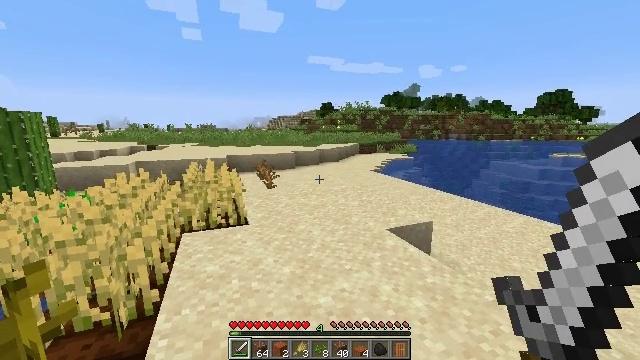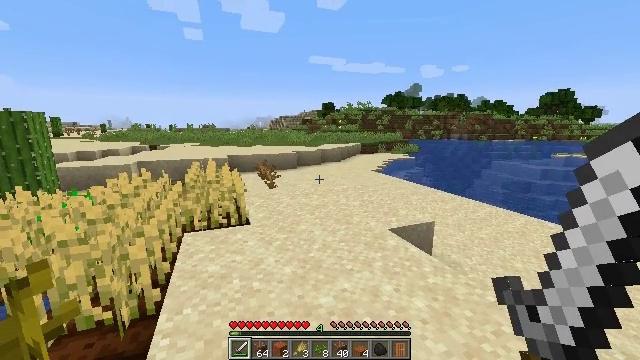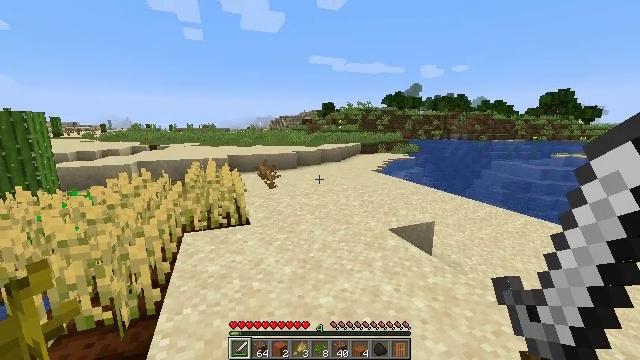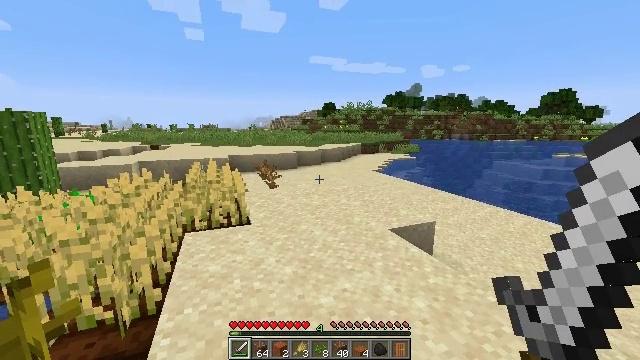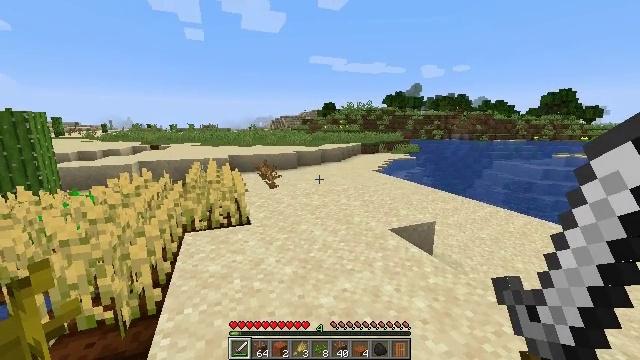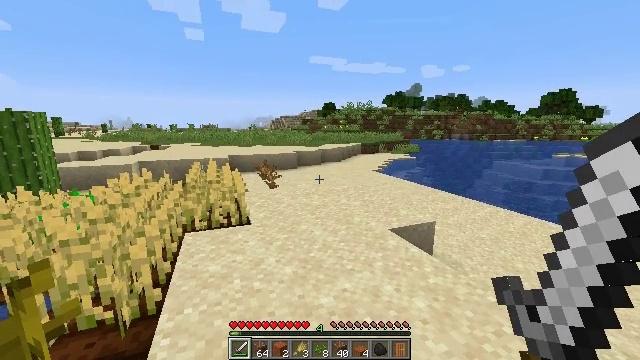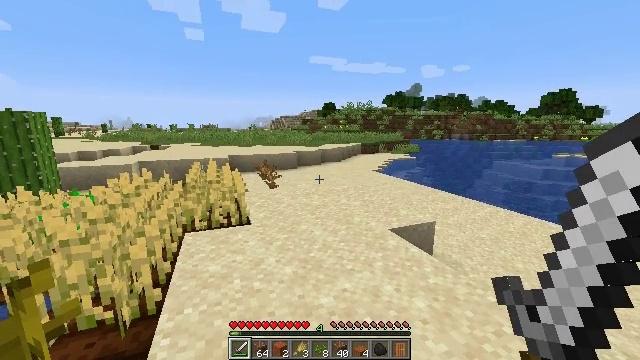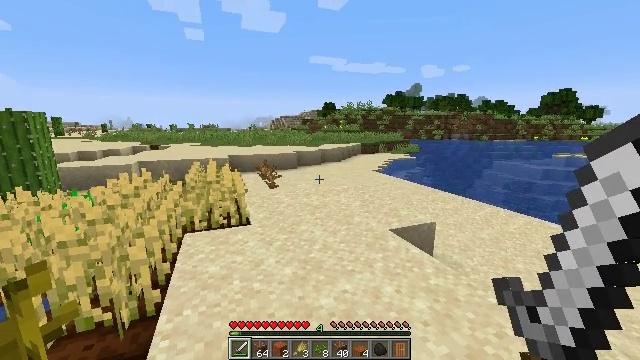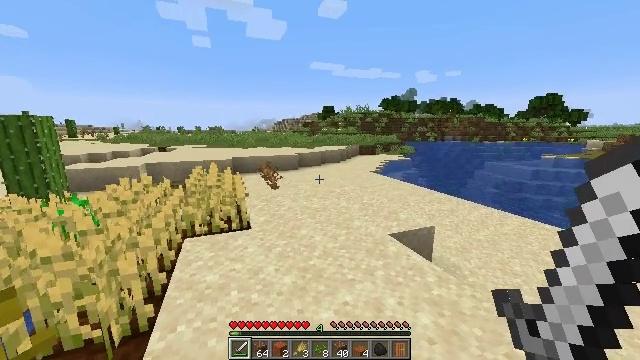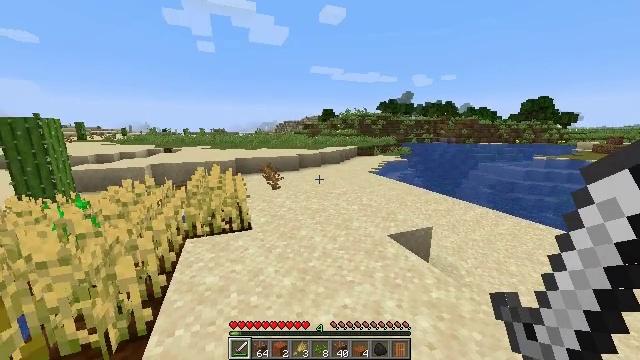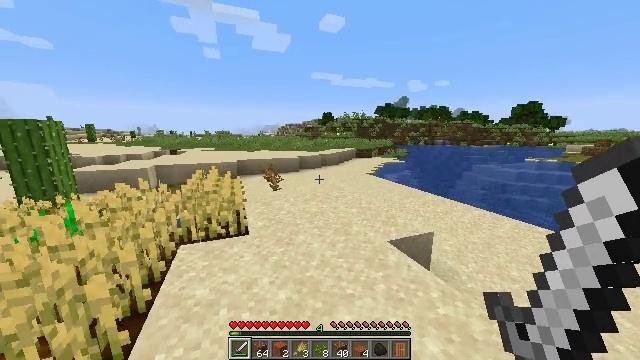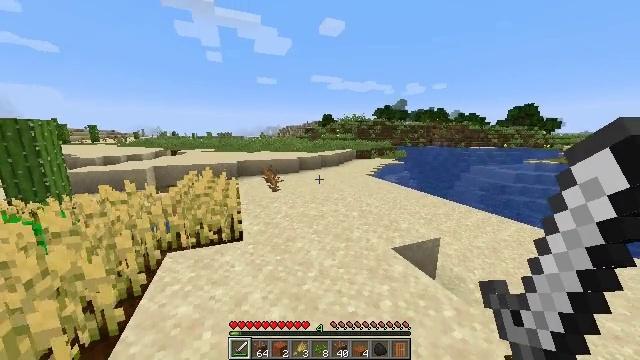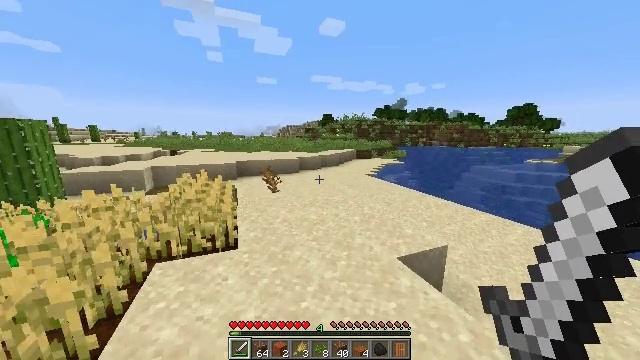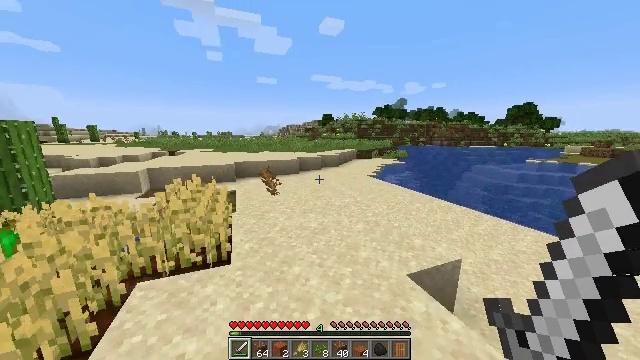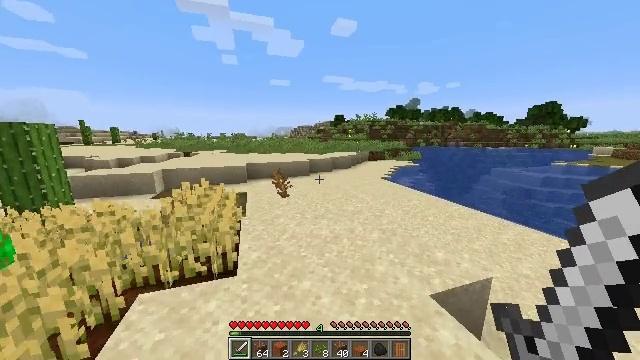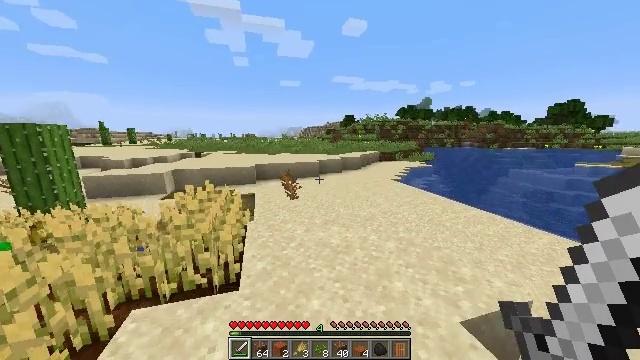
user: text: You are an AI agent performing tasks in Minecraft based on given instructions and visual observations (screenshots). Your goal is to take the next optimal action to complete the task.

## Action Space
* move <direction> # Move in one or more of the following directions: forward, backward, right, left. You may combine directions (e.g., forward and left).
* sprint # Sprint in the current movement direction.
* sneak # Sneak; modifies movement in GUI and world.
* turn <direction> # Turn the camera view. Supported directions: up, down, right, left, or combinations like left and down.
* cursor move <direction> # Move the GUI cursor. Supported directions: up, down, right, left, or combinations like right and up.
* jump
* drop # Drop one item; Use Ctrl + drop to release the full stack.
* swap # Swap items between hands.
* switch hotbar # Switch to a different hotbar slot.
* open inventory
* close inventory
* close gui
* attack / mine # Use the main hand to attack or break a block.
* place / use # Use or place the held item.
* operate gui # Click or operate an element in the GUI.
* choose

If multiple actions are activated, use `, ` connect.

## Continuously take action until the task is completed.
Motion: motion action
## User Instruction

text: Dig up some sand.
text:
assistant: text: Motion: sprint
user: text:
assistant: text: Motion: sprint
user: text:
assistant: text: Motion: sprint
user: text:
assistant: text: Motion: sprint
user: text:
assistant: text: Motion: sprint
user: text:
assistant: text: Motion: sprint
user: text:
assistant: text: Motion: move forward, sprint
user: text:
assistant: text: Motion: move forward, sprint
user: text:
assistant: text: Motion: move forward, sprint
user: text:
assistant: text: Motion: move forward, sprint
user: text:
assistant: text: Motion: move forward, sprint
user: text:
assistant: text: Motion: move forward, sprint
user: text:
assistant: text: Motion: move forward, sprint
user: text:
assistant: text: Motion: move forward, sprint, turn left
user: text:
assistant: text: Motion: move forward, sprint, turn left
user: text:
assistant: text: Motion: move forward, sprint, turn left
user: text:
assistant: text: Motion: move forward, sprint
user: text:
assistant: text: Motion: move forward, sprint
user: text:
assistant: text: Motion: move forward, sprint
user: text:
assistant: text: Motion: move forward, sprint
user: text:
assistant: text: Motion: move forward, sprint
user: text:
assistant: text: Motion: move forward, sprint
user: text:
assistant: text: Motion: move forward, sprint
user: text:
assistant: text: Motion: move forward, sprint
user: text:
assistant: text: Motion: move forward, sprint
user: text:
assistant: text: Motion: move forward, sprint
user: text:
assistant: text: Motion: move forward, sprint
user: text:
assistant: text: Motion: move forward, sprint
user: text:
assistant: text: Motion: move forward, sprint
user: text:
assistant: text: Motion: move forward, sprint